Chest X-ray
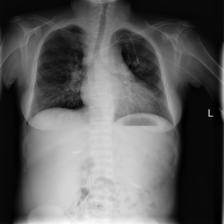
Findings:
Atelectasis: negative
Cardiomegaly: negative
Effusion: negative
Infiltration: positive
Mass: negative
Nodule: negative
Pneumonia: negative
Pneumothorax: negative
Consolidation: negative
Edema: negative
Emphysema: negative
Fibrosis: negative
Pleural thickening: negative
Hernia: negative